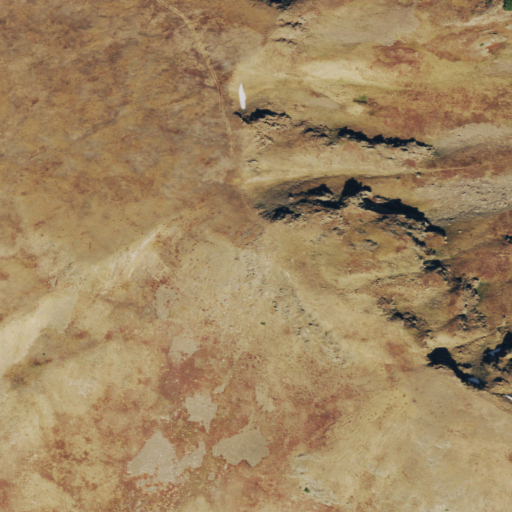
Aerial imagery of mountain in Colorado named Meridian Peak containing grassland, shrub, and snow